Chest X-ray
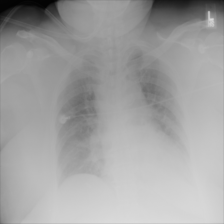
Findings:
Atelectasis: negative
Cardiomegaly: negative
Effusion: negative
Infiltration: negative
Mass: negative
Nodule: negative
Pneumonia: negative
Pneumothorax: negative
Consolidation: negative
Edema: negative
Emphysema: negative
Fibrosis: negative
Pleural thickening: negative
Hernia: negative